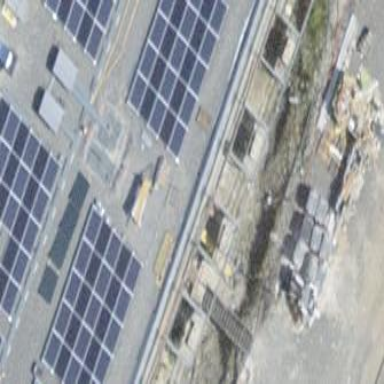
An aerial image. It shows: Solar power generator.